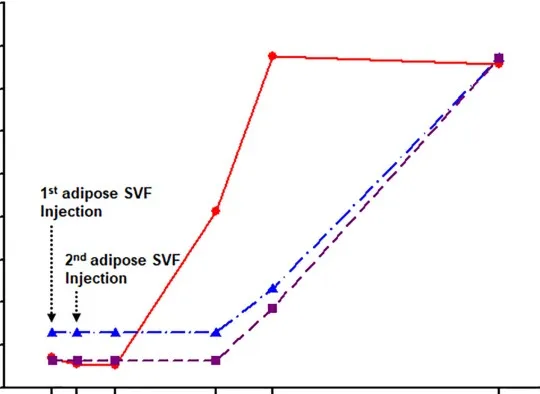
Outcomes obtained 12, 44, 62, and 134 days after the completion (the second adipose SVF injection) of treatment of the HGPS patient.
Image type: chart (chart)